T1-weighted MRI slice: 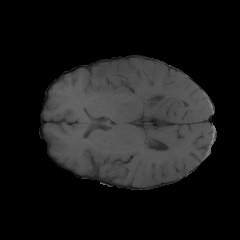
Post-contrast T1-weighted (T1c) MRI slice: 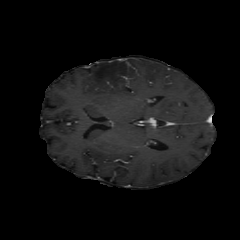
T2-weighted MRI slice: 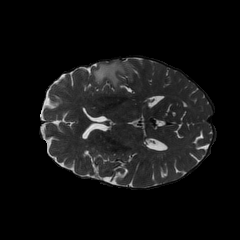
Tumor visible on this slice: yes